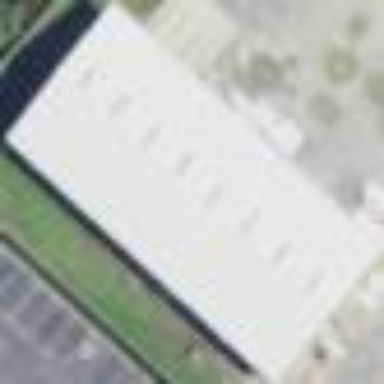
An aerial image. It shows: Warehouse.